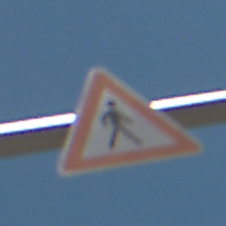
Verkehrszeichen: FussgaengerLinks
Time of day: Midday
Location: Outdoor (Nature)
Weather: Clear
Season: NotSpecified
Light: Natural